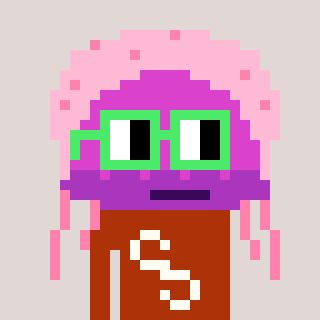
a pixel art character with square light green glasses, a jellyfish-shaped head and a hotbrown-colored body on a warm background